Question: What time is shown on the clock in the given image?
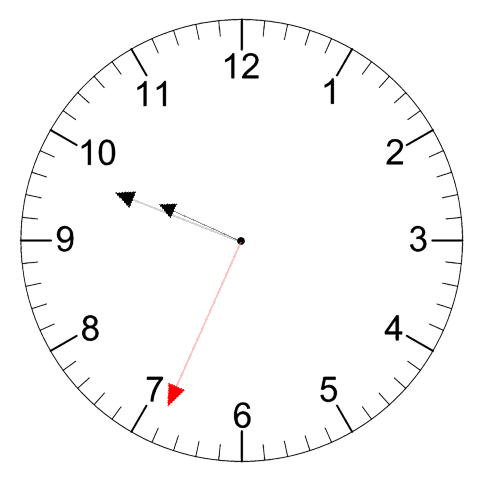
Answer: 09:48:34